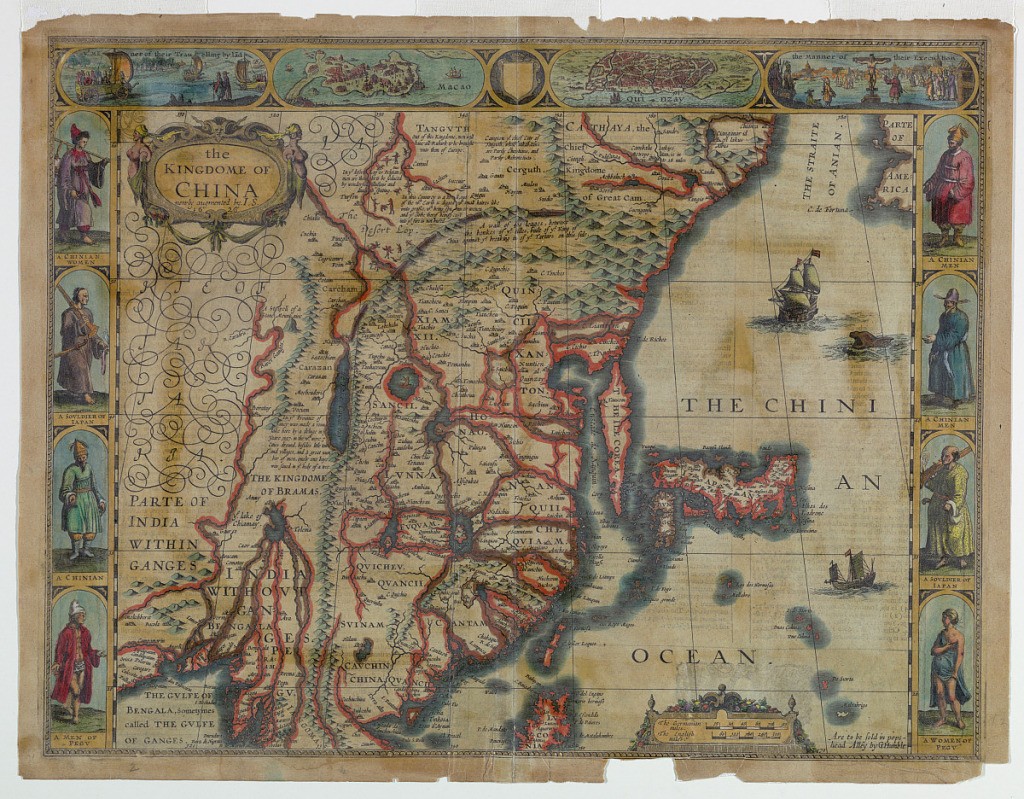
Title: Map of China
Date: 1626
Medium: Engraving and brush and wash on paper
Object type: Print
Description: Map of China and Japan. The upper and lateral margins are decorated with vignettes depicting eight people in their native dress; views of Macoa, Quinzay; "the manner of execution" and the "manner of travelling." On the map, upper left corner, title and inscription: "Newly augmented by I.S./ 1626"; in a cartouche, lower right, inscription: "Are to be sold in popshead Alley by G. Humble.